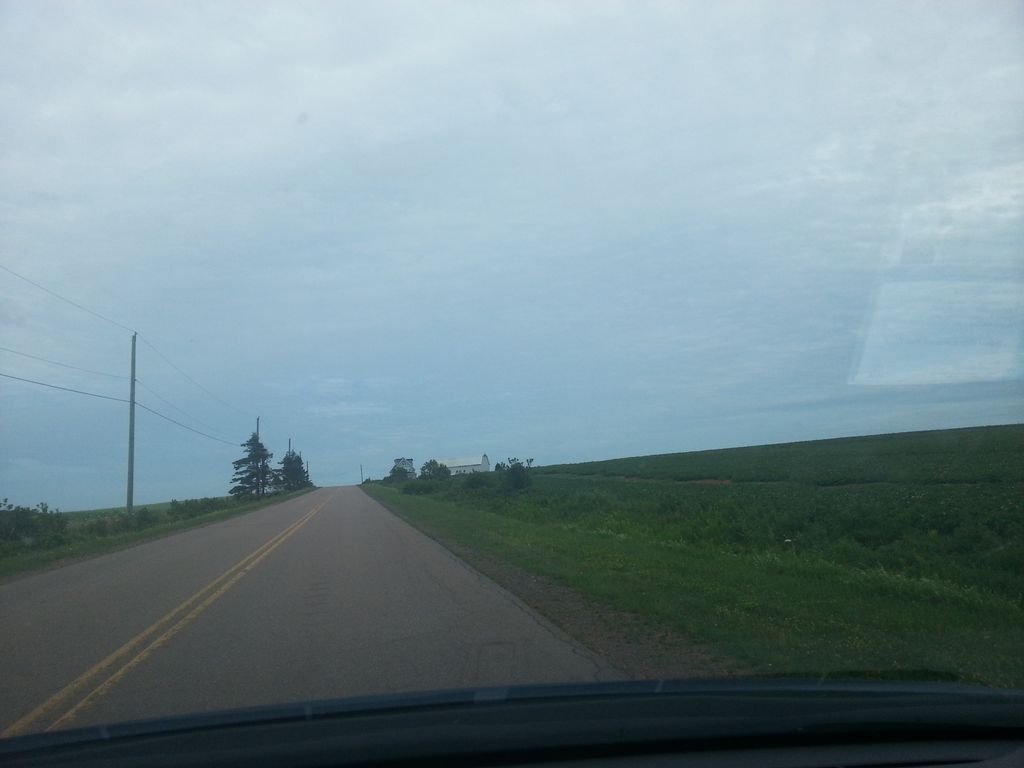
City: charlottetown